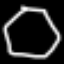
Label: octagon